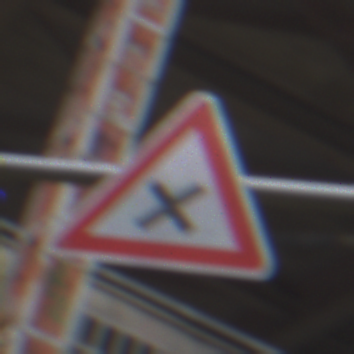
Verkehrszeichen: KreuzungOderEinmuendung
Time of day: MorningAfternoon
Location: Outdoor (Urban)
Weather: PartlyCloudy
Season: NotSpecified
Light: Natural